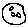
Label: moon